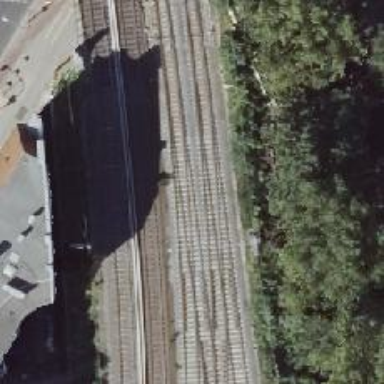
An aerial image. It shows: Railway junction.